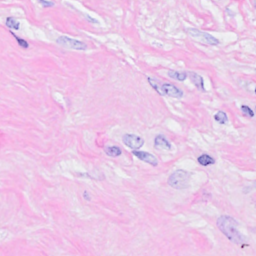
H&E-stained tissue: Breast